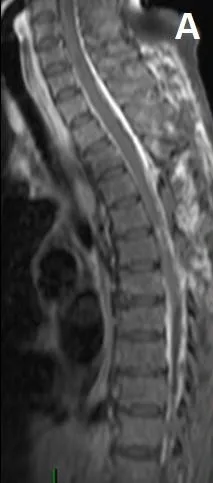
Postoperative MRI: Sagittal T1 weighted image with gadolinium 10 days.
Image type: radiology (mri)